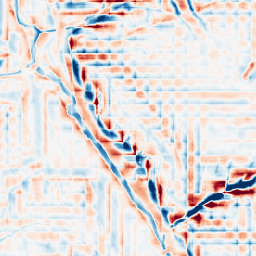
Category: wavelet
Decomposition family: wavelet_dwt
Decomposition parameters: wavelet: db2
level: 4
Upsampling method: sinc_hamming
Upsampling parameters: scale: 4
kernel_size: 8
Upsampling scale: 4